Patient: sex M, age 61
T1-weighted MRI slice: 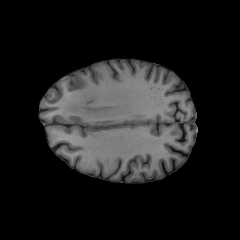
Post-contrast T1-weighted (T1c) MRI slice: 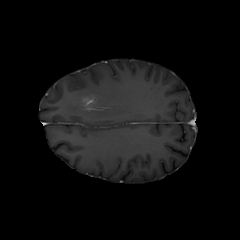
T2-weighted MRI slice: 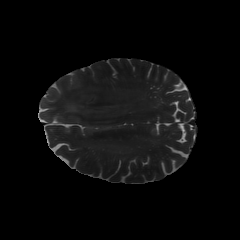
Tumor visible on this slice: yes
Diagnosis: Glioblastoma, IDH-wildtype
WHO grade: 4